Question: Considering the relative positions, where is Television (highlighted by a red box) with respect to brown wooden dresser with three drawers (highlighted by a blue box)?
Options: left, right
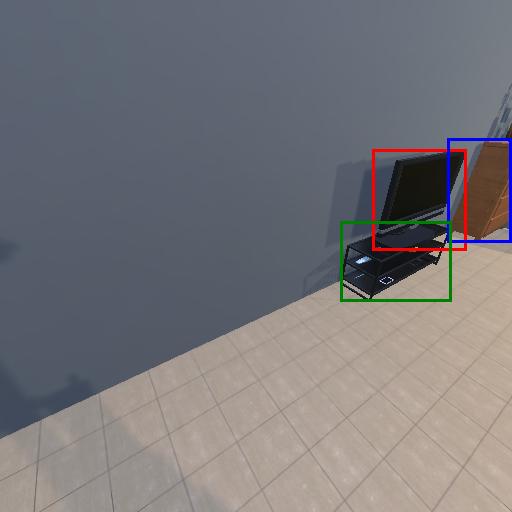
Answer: left